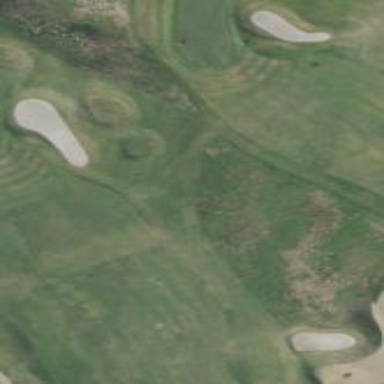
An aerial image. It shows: Golf rough area.